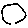
Label: circle